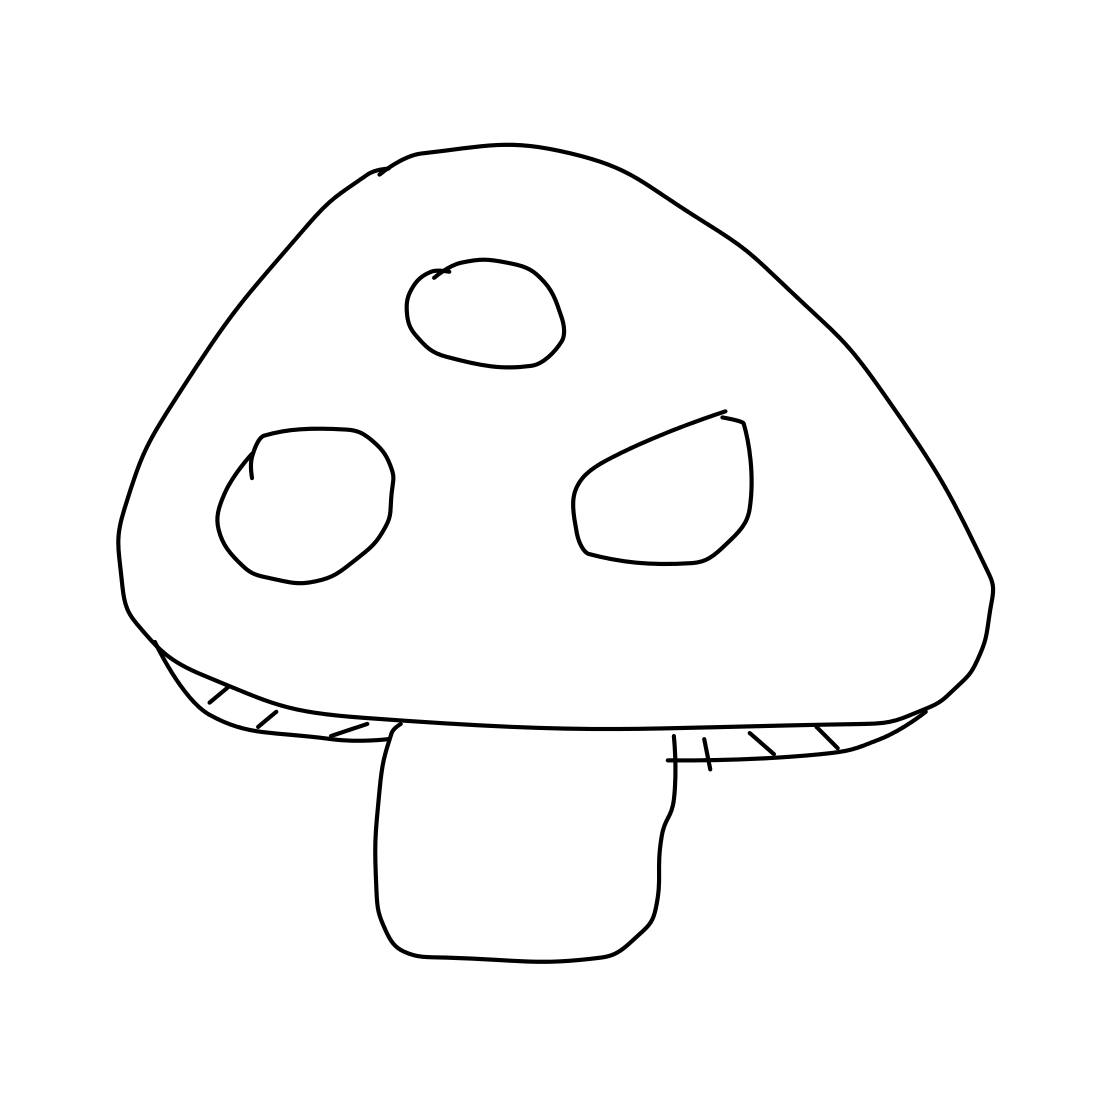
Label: mushroom